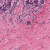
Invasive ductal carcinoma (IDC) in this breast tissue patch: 0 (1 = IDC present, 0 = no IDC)